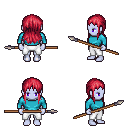
a pixel art fantasy rpg character, female body template, dark elf, purple skin, teal long-sleeve shirt, white pants, ruby red unkempt hairstyle, spear, four views (front, back, left, right), 2x2 character sprite sheet, small pixel art, hard edges, no anti-aliasing